Field crop: tomato
Growth stage: 1
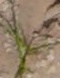
Species: cyperus